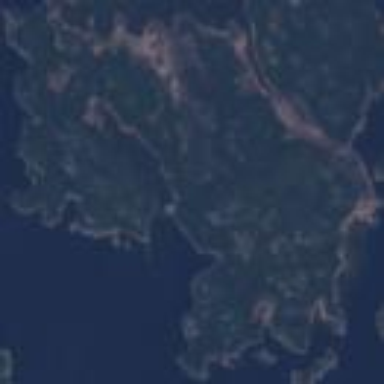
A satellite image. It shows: Island with natural coastline.